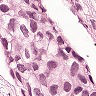
Metastatic tissue present: yes